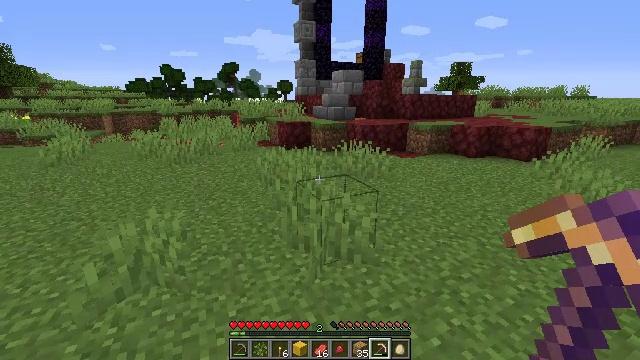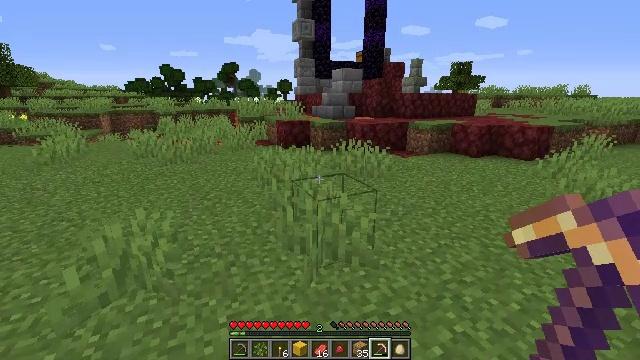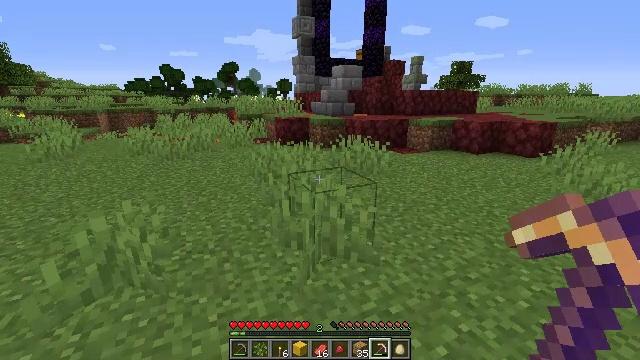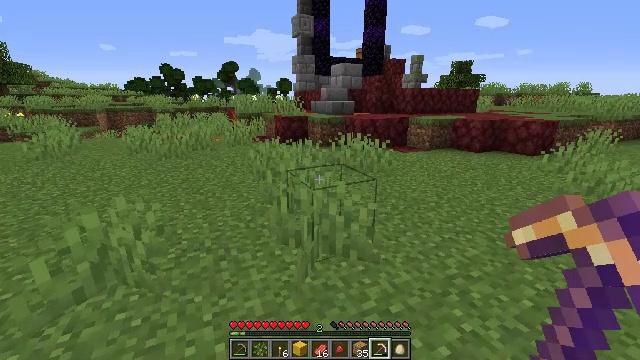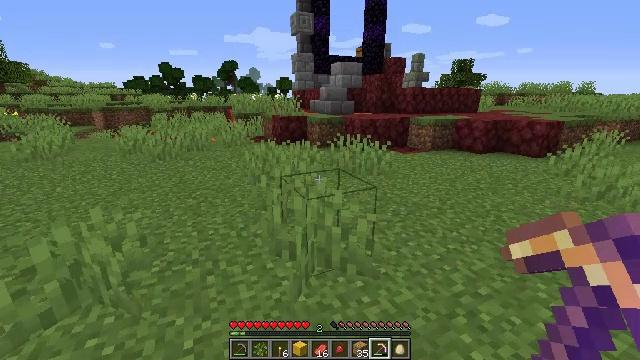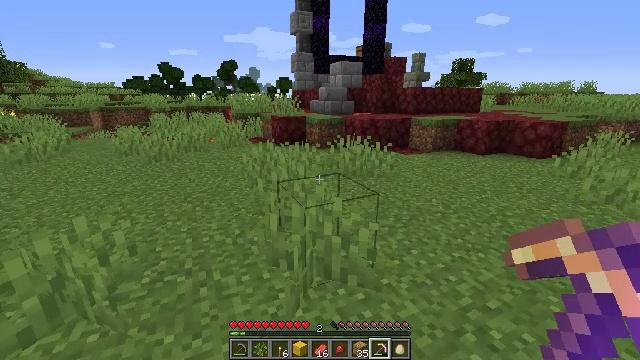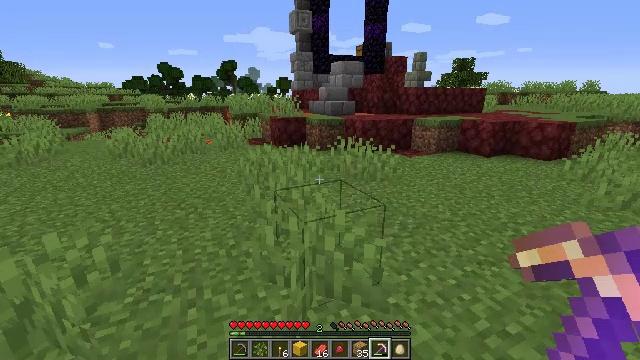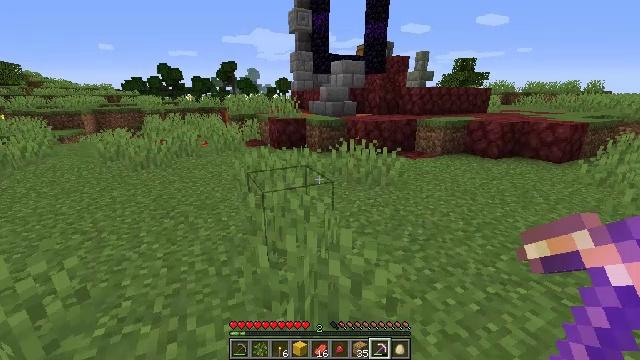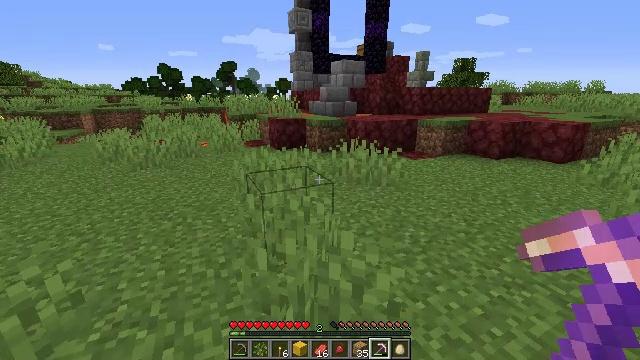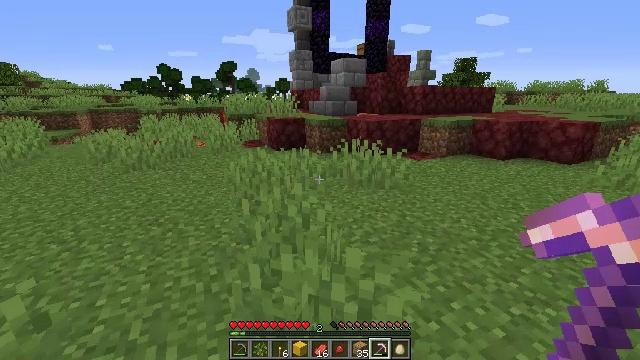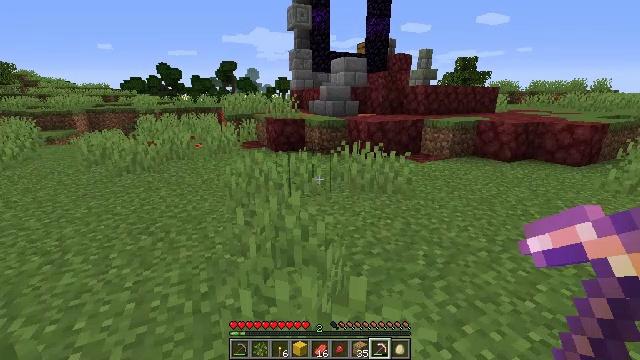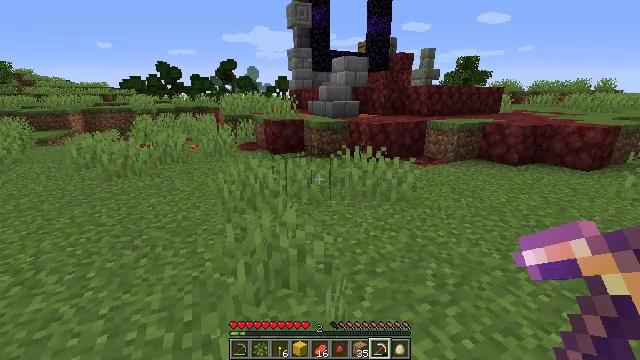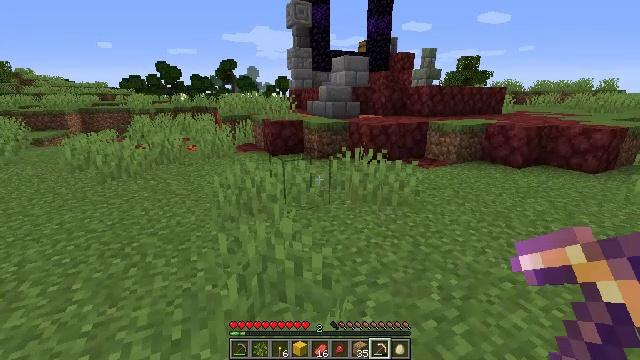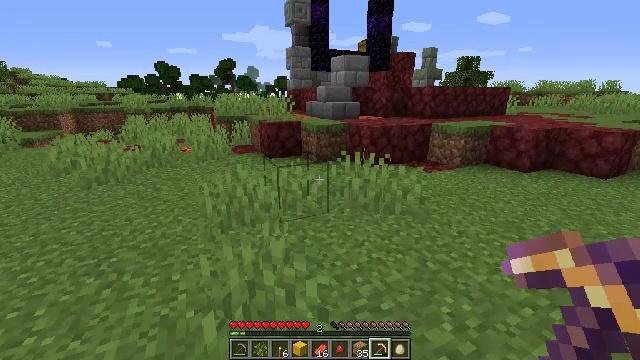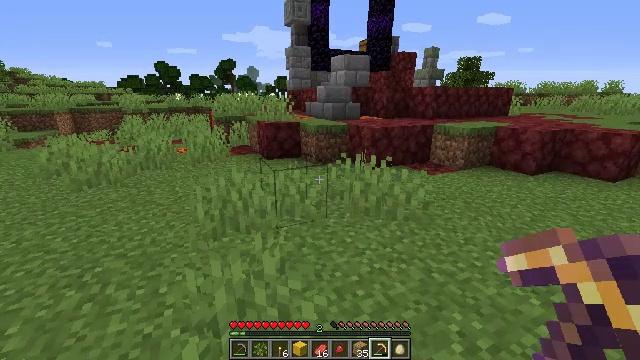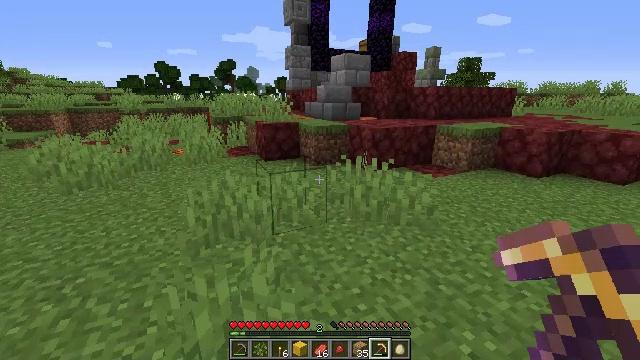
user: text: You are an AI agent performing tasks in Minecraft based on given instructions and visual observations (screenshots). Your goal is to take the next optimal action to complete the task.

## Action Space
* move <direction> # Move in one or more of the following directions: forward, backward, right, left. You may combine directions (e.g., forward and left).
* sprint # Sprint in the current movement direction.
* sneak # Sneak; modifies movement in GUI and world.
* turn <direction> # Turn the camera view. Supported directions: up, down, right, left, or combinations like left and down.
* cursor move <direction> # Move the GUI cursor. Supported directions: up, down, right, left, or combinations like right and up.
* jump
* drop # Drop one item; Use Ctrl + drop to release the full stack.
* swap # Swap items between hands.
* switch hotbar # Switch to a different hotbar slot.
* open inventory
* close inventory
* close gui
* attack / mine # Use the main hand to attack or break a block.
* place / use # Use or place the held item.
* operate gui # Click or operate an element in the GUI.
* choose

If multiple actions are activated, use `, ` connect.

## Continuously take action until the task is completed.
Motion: motion action
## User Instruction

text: Mine magma blocks for light and decoration.
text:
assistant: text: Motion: move forward
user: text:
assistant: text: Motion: move forward
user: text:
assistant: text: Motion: move forward
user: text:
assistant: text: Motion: move forward
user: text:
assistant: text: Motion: move forward
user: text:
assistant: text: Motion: move forward
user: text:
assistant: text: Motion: move forward
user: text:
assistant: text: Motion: move forward
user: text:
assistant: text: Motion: move forward
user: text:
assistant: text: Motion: move forward
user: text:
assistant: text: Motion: move forward
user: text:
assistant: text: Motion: move forward
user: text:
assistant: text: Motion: move forward
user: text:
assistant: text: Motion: move forward
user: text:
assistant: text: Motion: move forward
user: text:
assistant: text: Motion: move forward
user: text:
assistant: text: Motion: move forward
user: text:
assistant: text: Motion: move forward
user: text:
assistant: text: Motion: move forward
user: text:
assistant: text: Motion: move forward
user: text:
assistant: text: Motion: move forward
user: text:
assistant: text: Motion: move forward
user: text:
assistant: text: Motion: move forward
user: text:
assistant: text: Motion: move forward
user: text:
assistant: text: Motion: move forward
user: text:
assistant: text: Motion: move forward
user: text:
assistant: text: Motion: move forward
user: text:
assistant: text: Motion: move forward
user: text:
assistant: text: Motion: move forward
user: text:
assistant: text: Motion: move forward